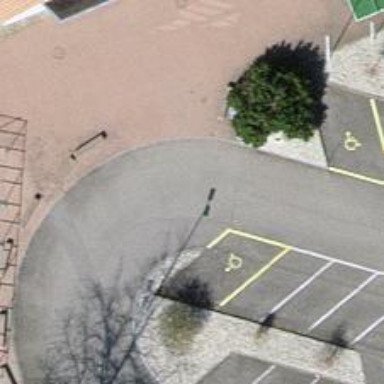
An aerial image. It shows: Parking aisle designated as service road.